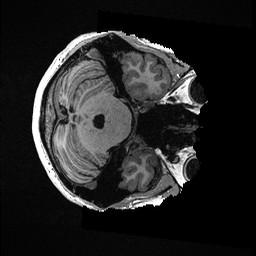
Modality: T1w
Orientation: axial
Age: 36
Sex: male
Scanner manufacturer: ge
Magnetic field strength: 3 T
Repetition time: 0.006952 s
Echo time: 0.00292 s